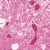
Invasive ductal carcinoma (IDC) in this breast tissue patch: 0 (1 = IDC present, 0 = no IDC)